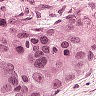
Metastatic tissue present: yes